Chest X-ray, AP view. Patient: 43 years old, sex F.
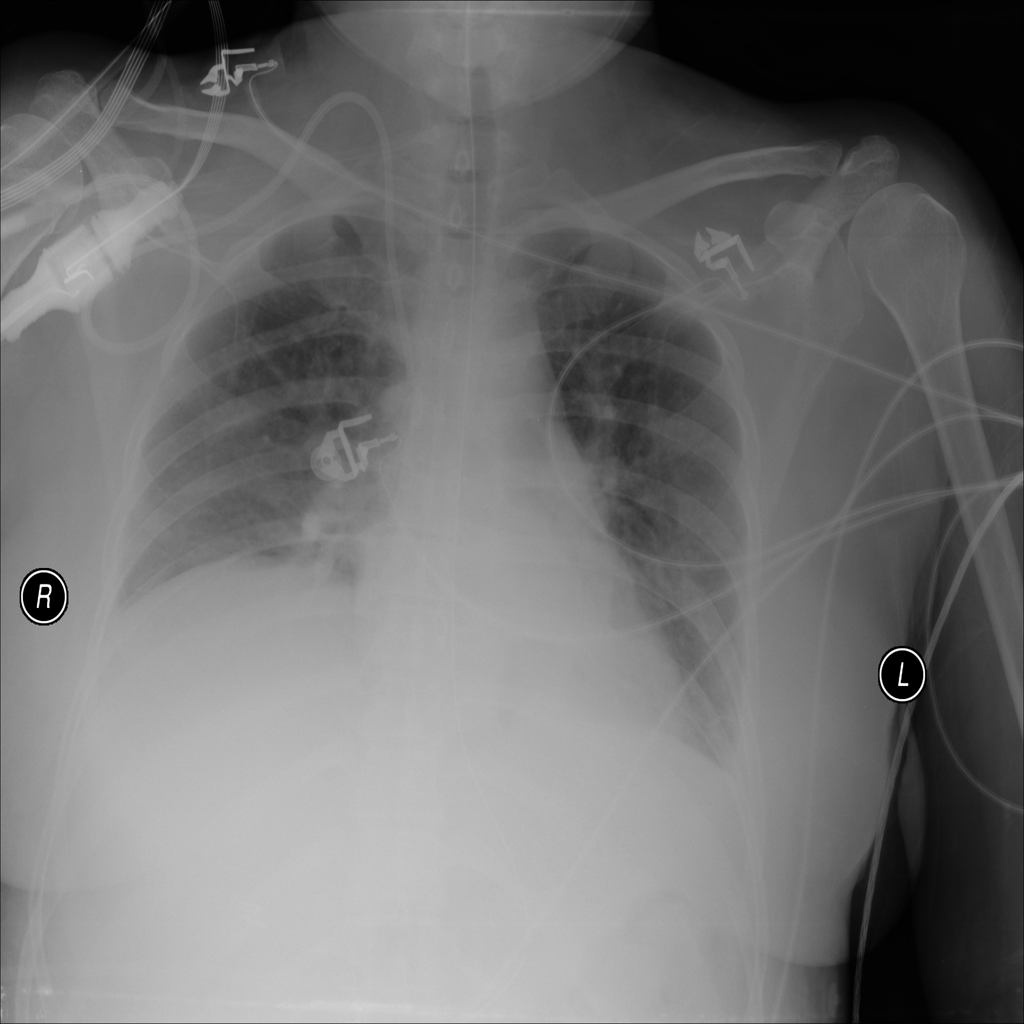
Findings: Consolidation, Infiltration